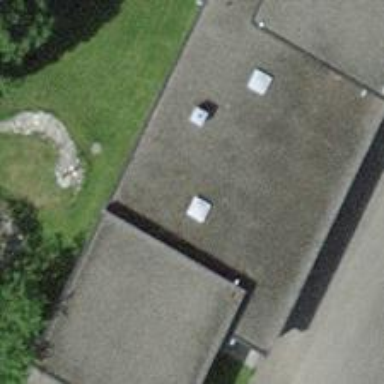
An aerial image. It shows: Kindergarten.